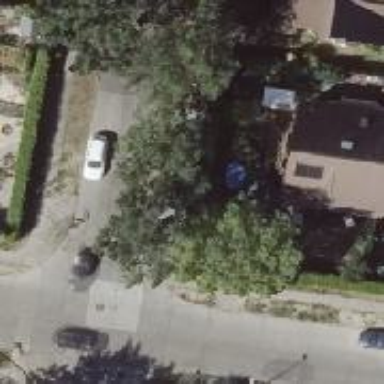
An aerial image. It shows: Avenue lined with broadleaved deciduous trees.